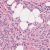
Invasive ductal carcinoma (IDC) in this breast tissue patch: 1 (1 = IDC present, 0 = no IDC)